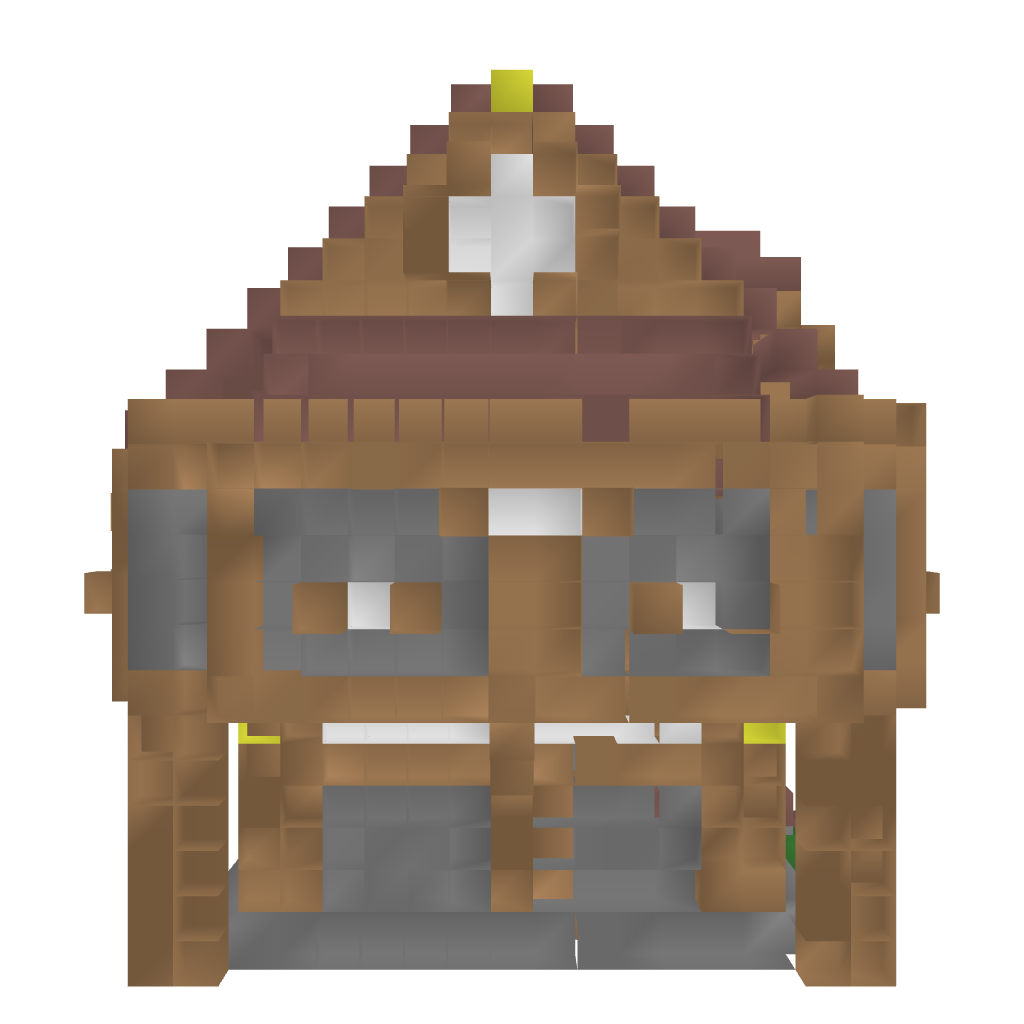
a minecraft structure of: RedHouse404 good quality